Brain MRI, t1w sequence, axial 2D slice.
Patient: age 33, sex F, weight 78 kg, height 1.78 m
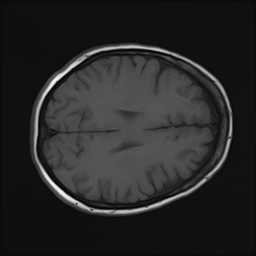